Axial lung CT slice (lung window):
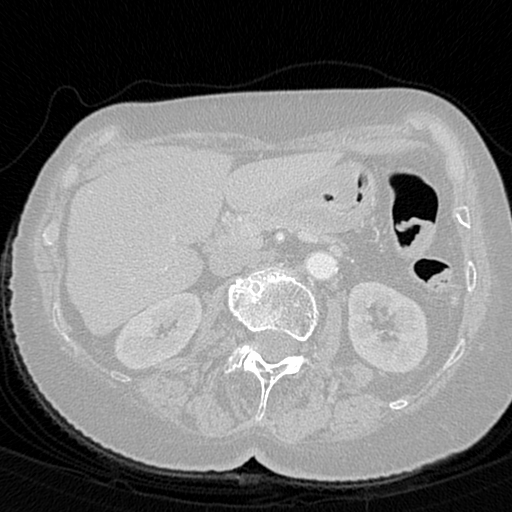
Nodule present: no